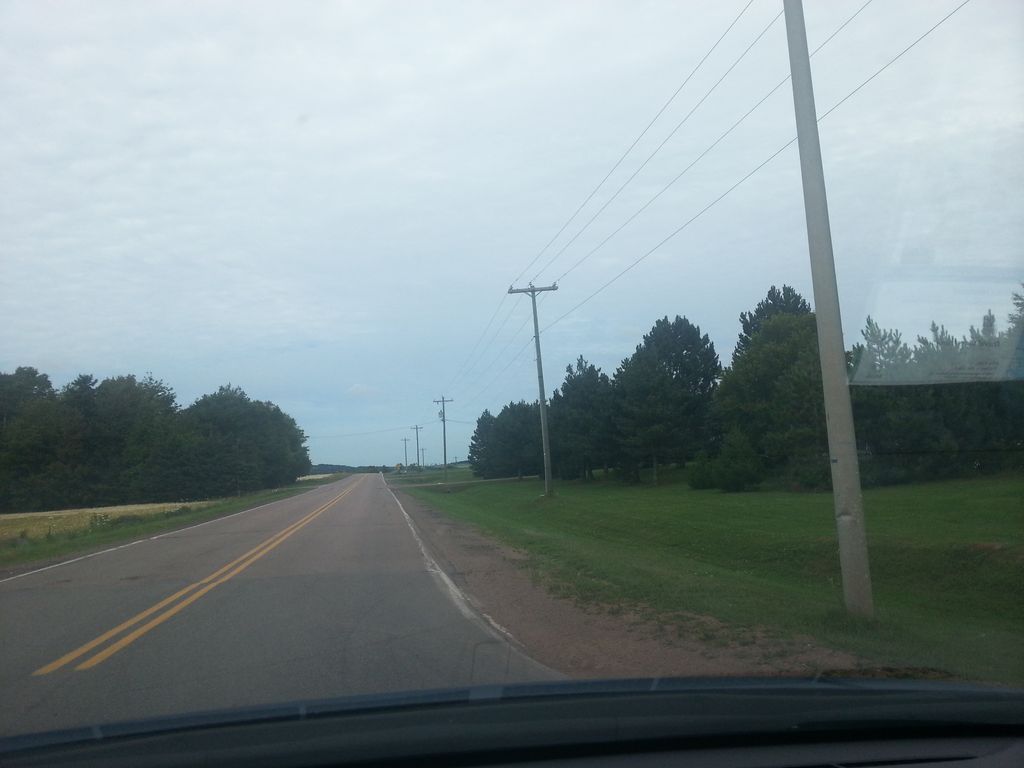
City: charlottetown